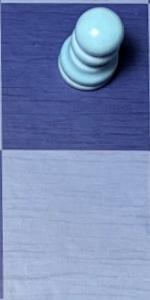
Label: Empty